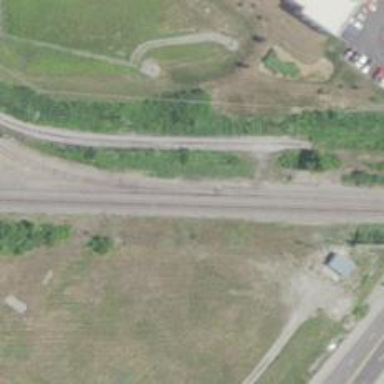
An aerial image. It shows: Railway siding for service.